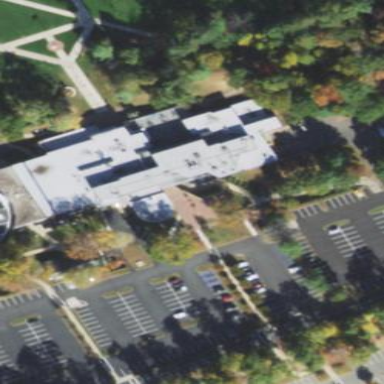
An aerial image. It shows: View of university building.